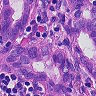
Metastatic tissue present: yes